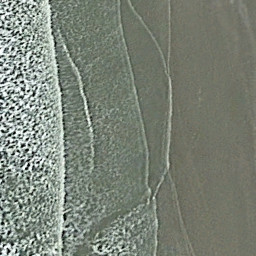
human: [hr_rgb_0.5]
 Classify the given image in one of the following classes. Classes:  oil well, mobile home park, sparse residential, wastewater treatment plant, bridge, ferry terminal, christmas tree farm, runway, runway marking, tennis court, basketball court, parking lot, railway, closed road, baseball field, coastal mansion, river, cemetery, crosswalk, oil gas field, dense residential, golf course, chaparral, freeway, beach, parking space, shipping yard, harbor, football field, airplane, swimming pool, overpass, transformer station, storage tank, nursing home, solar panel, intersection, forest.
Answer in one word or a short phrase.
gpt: beach